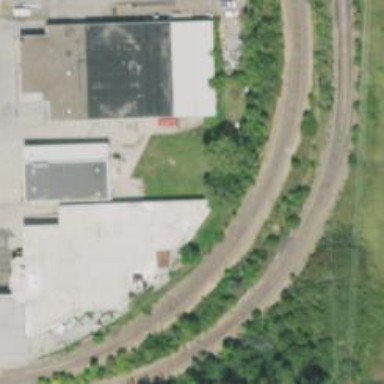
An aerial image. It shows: Disused railway spur service.